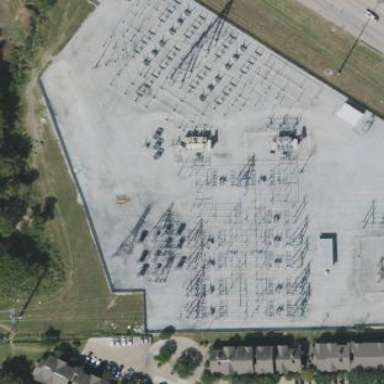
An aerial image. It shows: Outdoor power substation with fence surrounding it. The substation operates at the transmission level.